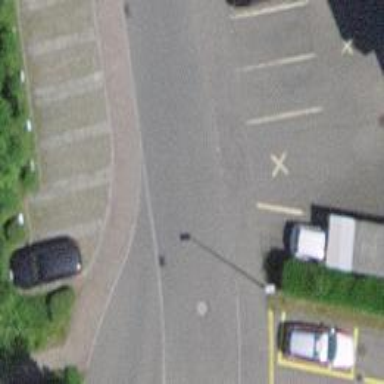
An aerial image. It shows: Kerb barrier.